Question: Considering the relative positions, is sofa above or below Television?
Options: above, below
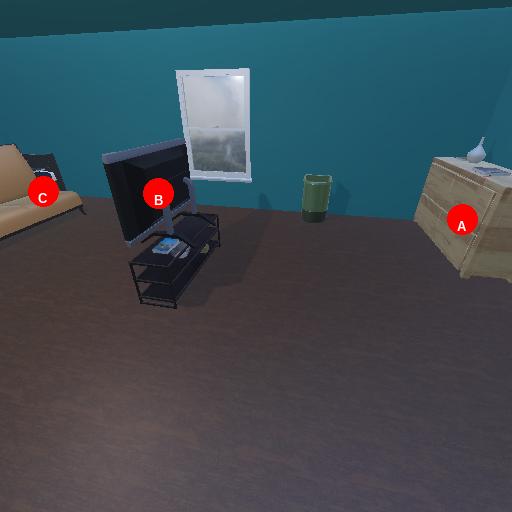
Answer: above